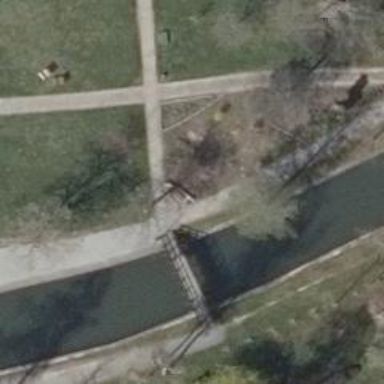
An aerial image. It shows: Bridge with ramp.